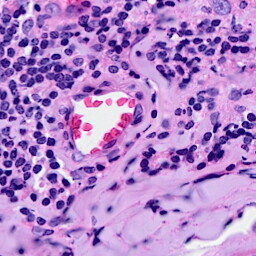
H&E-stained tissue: Breast